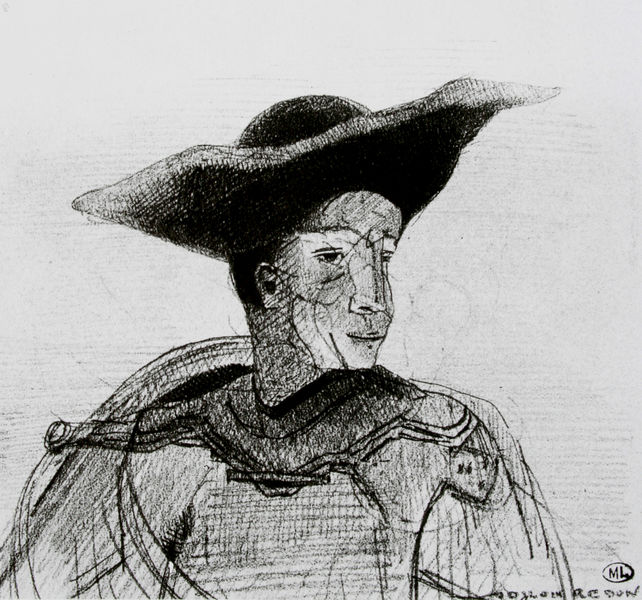
Titel: Mann mit großem Hut, (?)
Künstler: Odilon Redon
Standort: Paris
Institution: Musée du Louvre, Départment des Arts Graphiques
Schlagwörter: kopf, mann, umhang, weiß, frau, grau, hut, kleid, mund, nase, ohr, profil, schwarz, skizze, stirn, zeichnung, blick, schal, tuch, jung, mütze, augen, gesicht, kleidung, kragen, mensch, bildnis, hals, portrait, porträt, schauen, signatur, auge, gewand, haare, kostüm, mantel, pose, brosche, brustbild, kinn, knopf, nlick, ohren, rechts, schulter, schultern, lächeln, japan, backen, abstrakt, grafik, drehen, detail, junge, oberkörper, hutkrempe, krempe, striche, tusche, eckig, kohle, clown, groß, druck, lithographie, schwarz-weiß, druckgrafik, monogramm, schraffur, schraffuren, radierung, stich, lithografie, soldat, stempel, dreispitz, kohlezeichnung, china, halbprofil, männlich, krieger, gewendet, steindruck, zeichnugn, pierrot, kantig, wenden, asiate, redon, dreieckshut, pierot, zweichnung, site, fesicht, ml, drieck, bleeistift, blick#